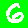
Digit: 6